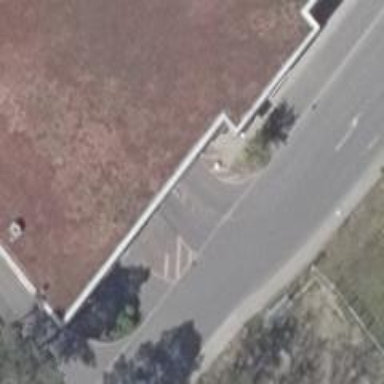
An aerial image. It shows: Parking entrance.